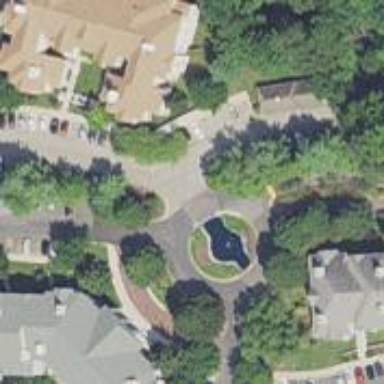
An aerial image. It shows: Residential road that intersects with roundabout.